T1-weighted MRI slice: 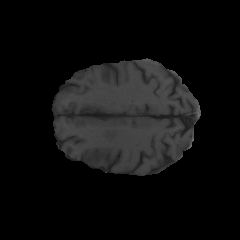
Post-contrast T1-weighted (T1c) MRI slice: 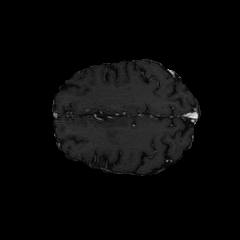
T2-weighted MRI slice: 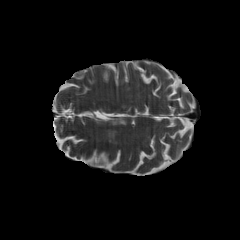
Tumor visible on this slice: no